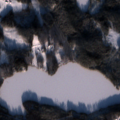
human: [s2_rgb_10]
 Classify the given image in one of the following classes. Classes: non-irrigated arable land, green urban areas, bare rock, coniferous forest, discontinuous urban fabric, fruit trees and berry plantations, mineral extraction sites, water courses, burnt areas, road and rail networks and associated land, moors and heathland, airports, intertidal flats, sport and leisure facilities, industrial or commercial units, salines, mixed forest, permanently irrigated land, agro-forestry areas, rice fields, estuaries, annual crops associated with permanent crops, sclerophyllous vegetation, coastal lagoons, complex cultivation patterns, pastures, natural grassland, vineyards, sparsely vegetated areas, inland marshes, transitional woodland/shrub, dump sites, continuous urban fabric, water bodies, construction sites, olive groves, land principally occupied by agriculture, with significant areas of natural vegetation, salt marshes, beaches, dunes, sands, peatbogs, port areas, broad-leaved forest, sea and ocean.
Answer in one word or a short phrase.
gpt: coniferous forest, mixed forest, water bodies